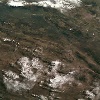
Label: land